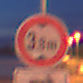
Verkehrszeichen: TatsaechlicheHoehe
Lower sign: RichtungsangabeDurchPfeile5
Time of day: Night
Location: Outdoor (Urban)
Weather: PartlyCloudy
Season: NotSpecified
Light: Artificial